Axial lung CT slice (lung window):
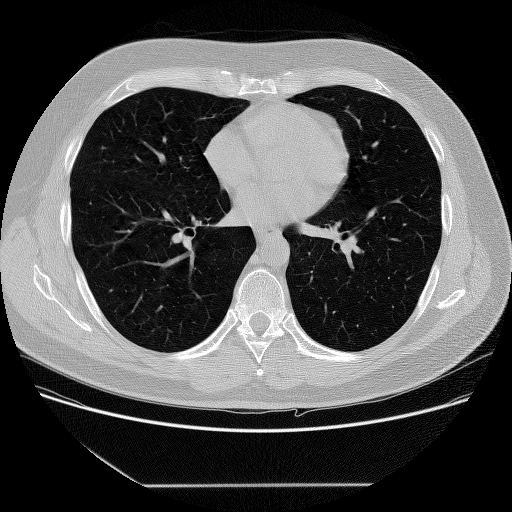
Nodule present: no